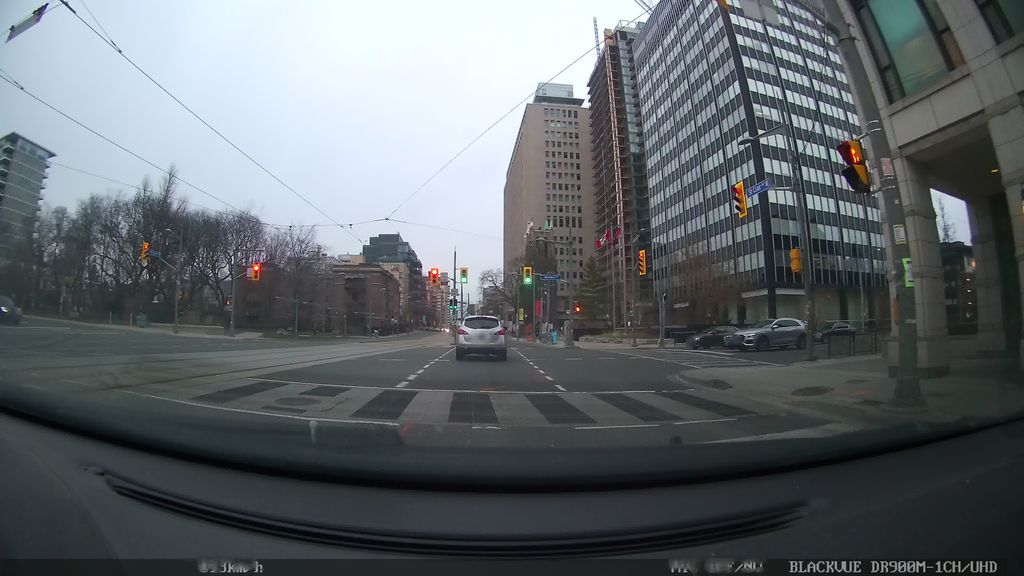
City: toronto